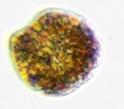
Label: Akashiwo